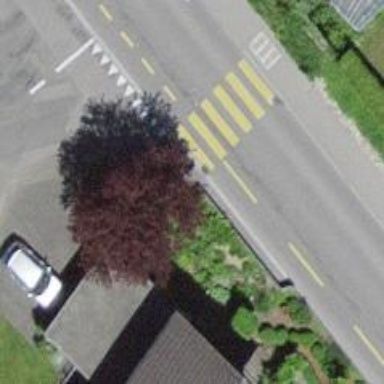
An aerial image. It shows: Marked crossing on the road.